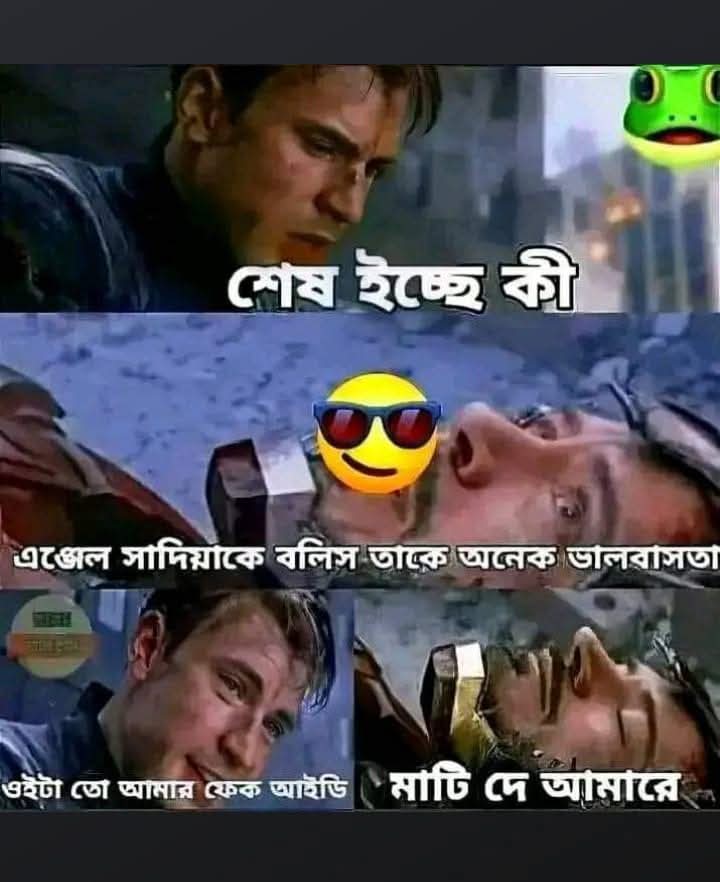
Text: শেষ ইচ্ছে কী
এঞ্জেল সাদিয়াকে বলিস তাকে অনেক ভালবাসতা
ওইটা তো আমার ফেক আইডি
মাটি দে আমারে
Label: Non Hate